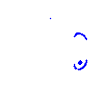
Particle: electron